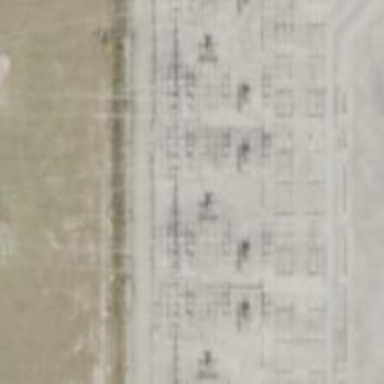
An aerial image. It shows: Switch for power supply.